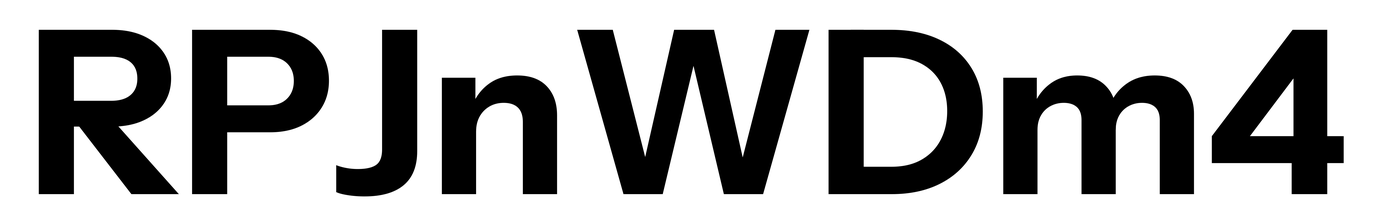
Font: InstrumentSans_Bold